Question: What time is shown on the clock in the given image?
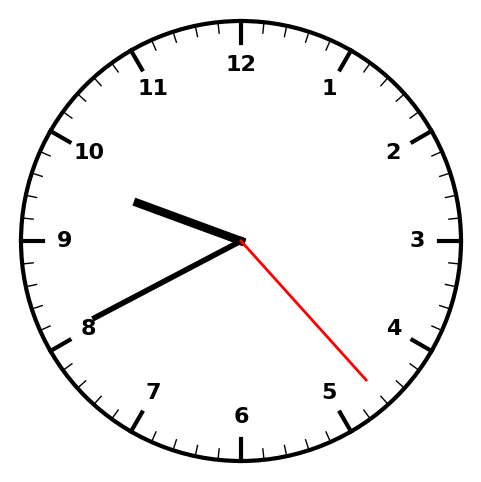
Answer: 09:40:23